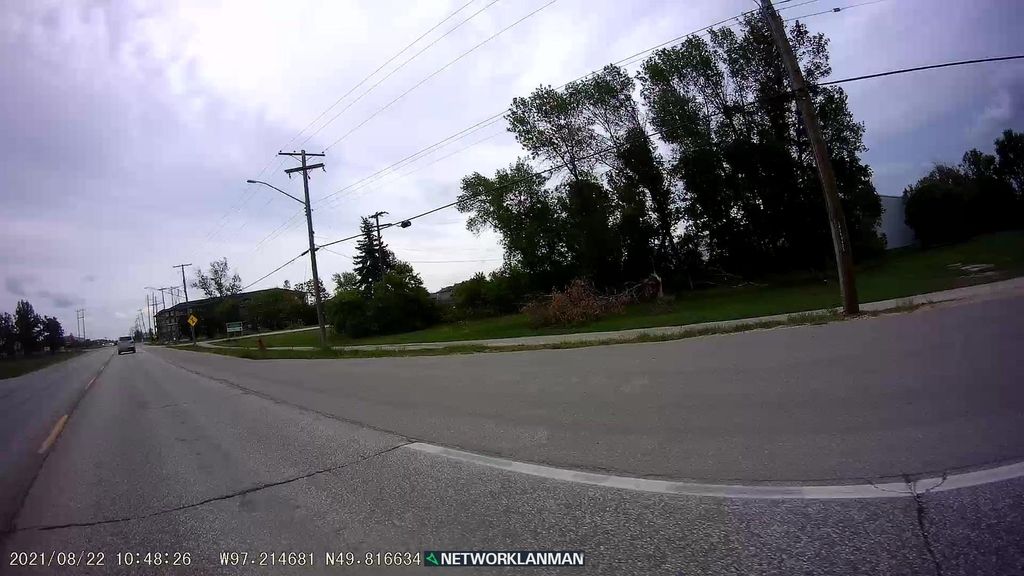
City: winnipeg